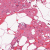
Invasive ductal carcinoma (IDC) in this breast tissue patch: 0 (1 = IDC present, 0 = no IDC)